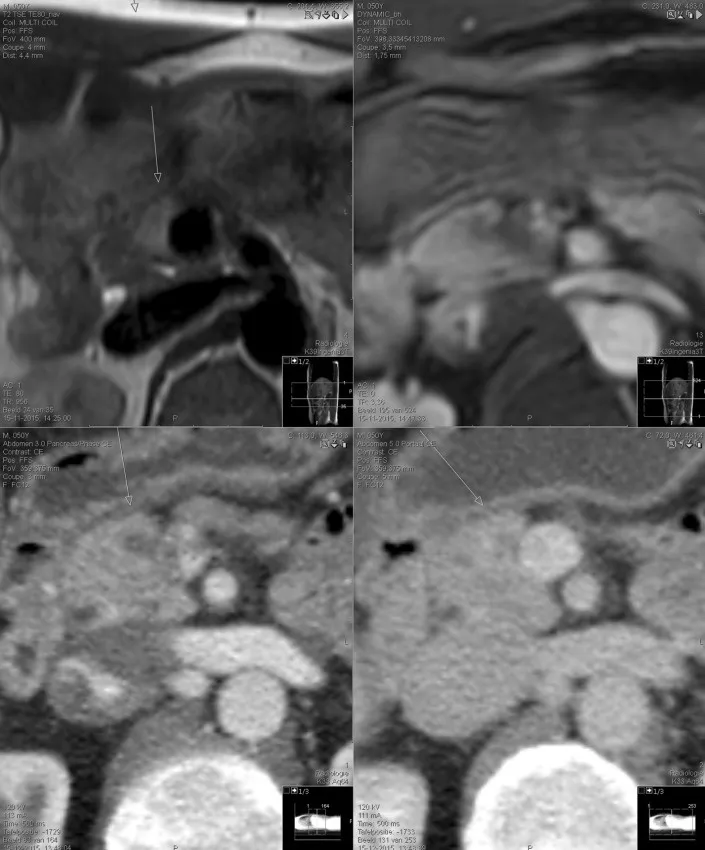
MRI (upper panel) and CT-scan (lower panel) of the pancreas in case 2.
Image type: radiology (ct)